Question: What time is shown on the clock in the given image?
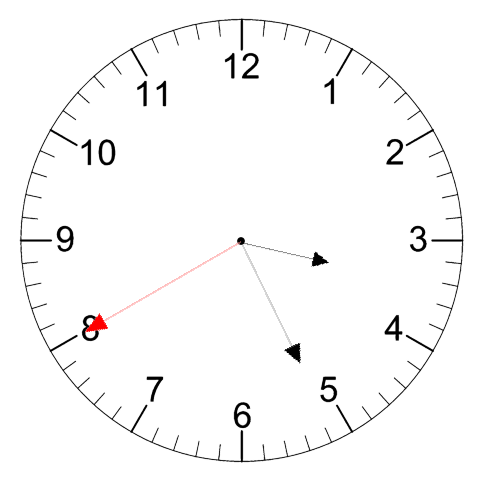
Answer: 03:25:40